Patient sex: M
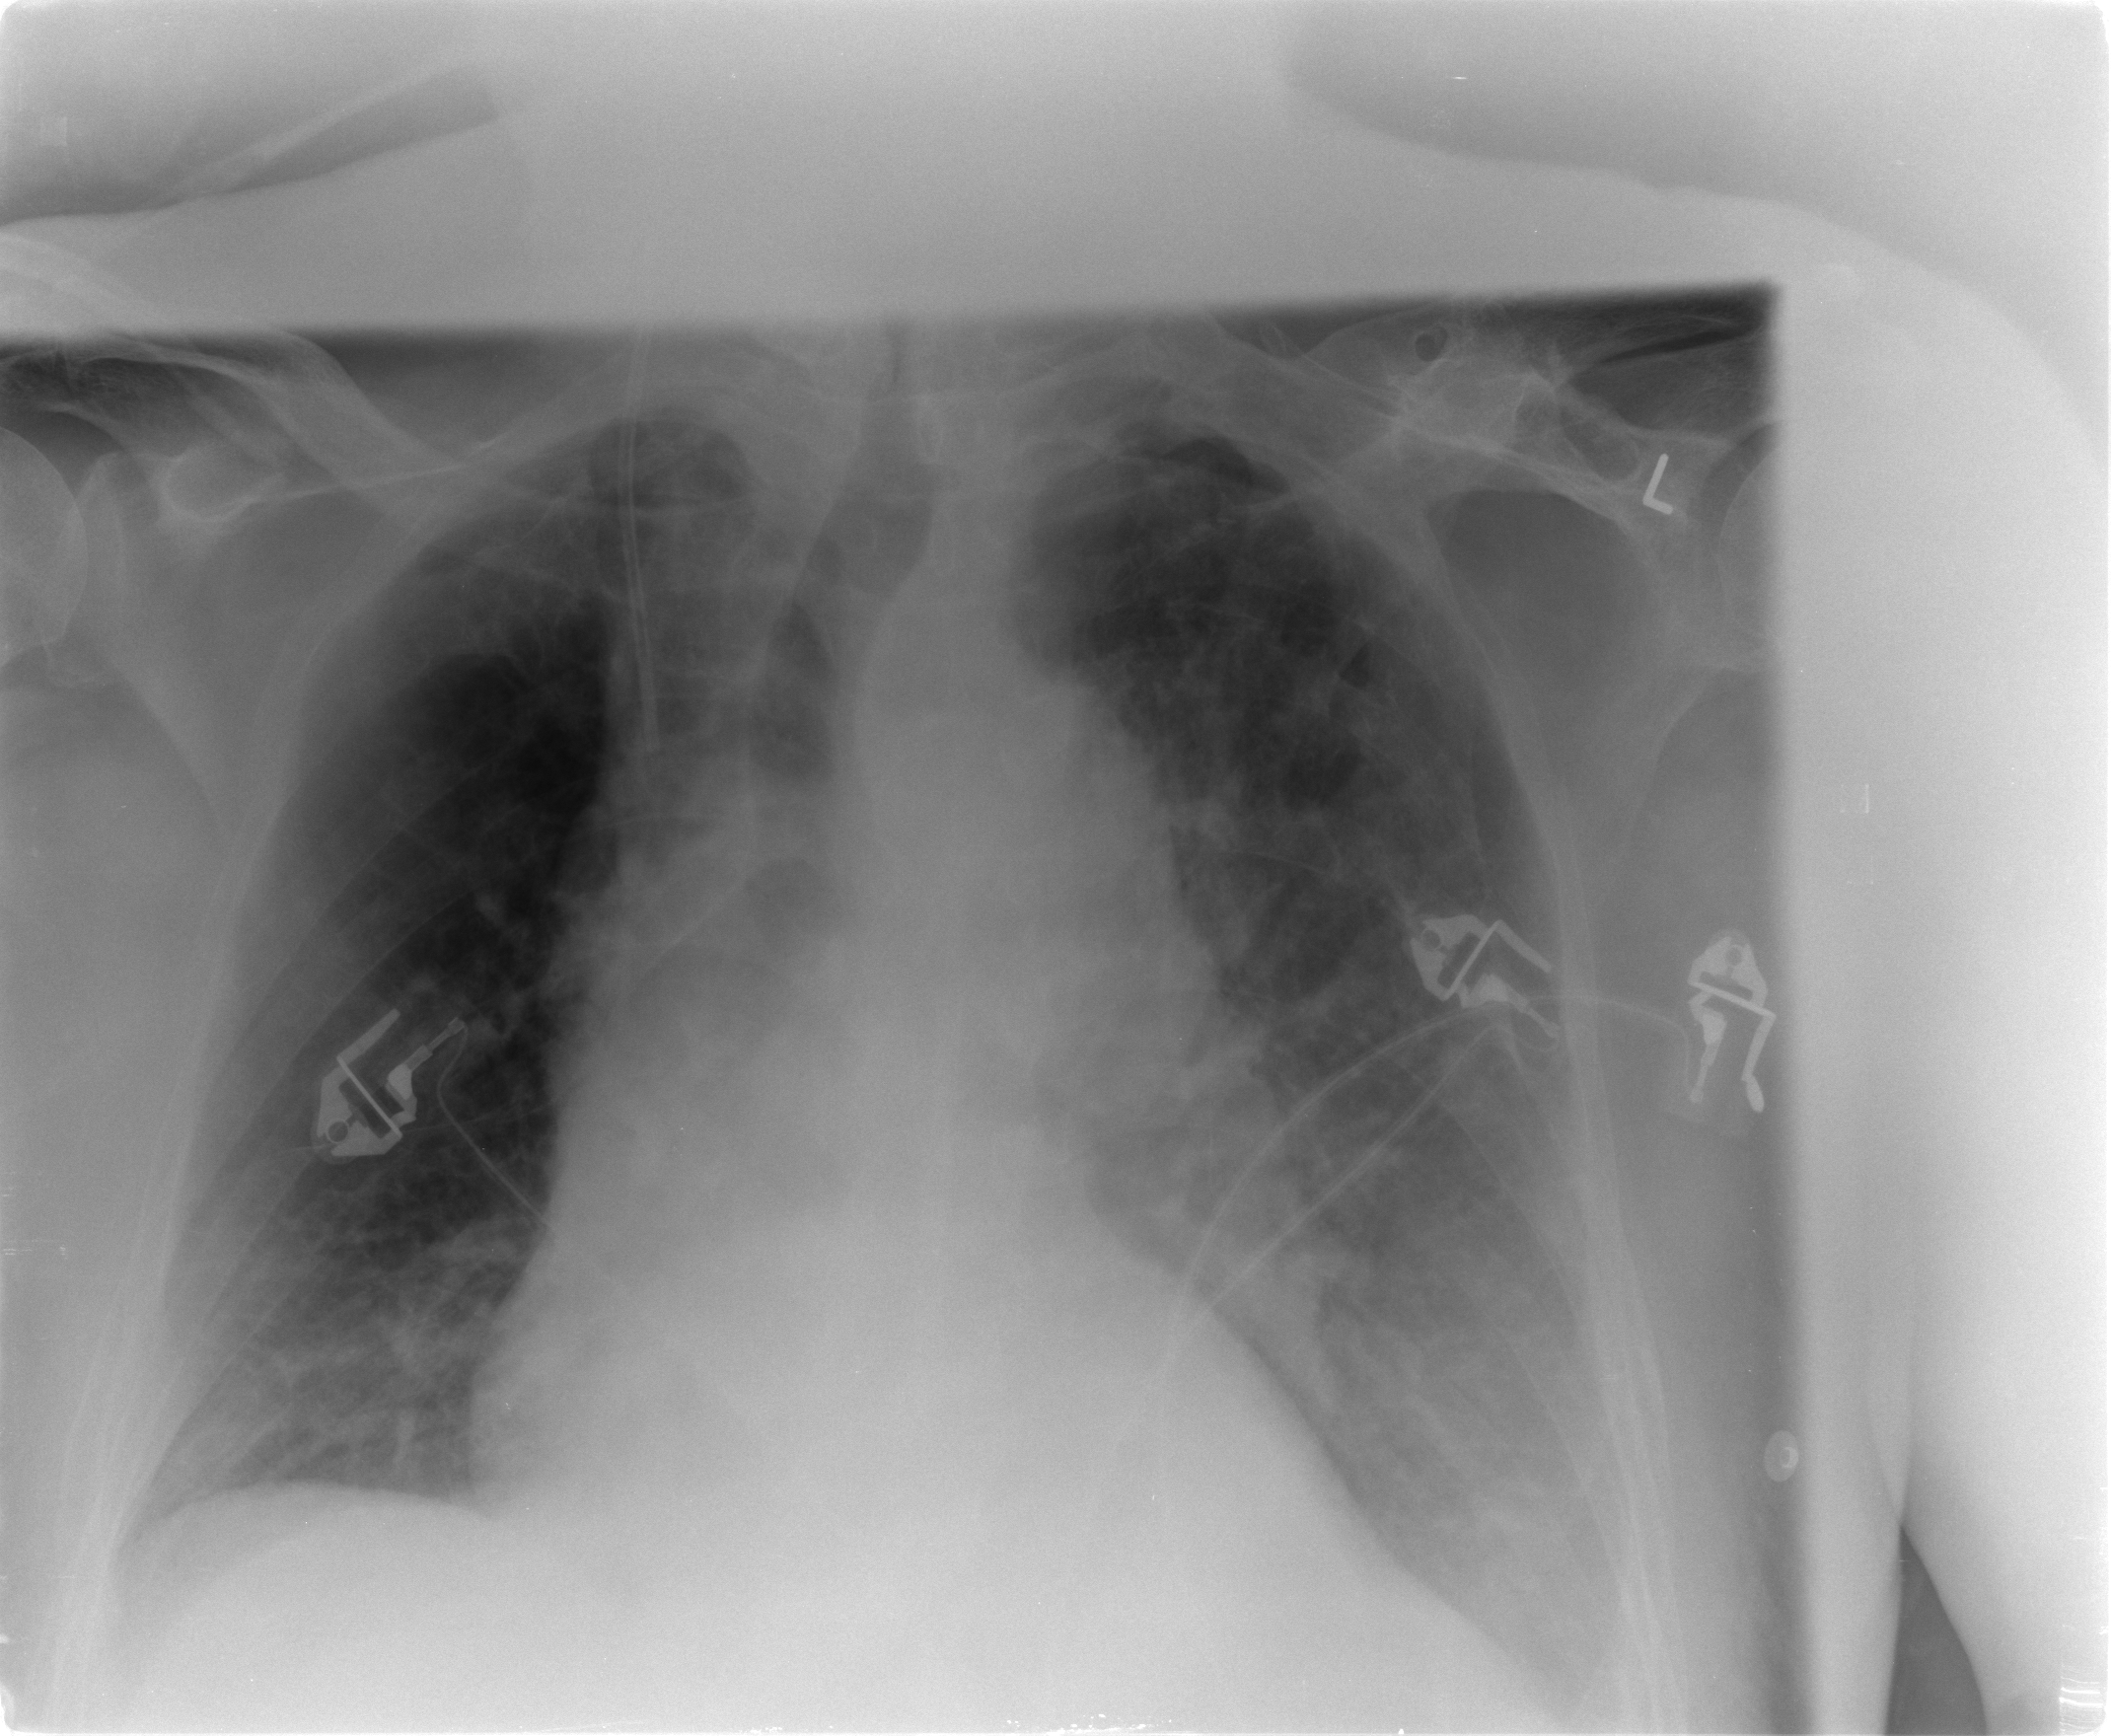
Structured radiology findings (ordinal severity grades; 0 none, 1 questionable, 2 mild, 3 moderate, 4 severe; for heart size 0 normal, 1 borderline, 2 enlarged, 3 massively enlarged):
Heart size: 1
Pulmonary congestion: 2
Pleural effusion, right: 0
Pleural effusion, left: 2
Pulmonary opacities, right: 0
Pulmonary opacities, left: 2
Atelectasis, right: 2
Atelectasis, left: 2